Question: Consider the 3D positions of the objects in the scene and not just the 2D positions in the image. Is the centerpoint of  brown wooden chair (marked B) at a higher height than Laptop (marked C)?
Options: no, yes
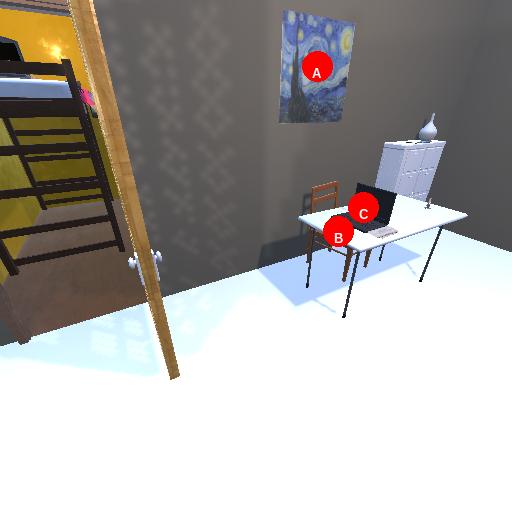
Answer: no